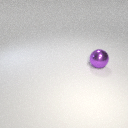
large purple metal sphere